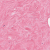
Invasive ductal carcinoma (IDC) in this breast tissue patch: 0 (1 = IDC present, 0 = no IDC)